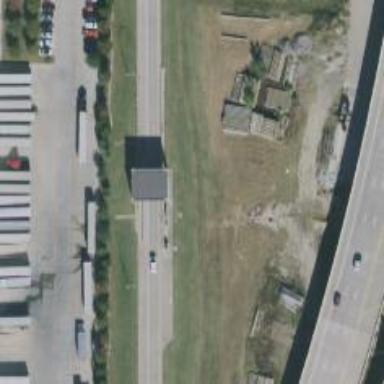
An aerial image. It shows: Toll gantry on the road.